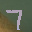
Label: 7